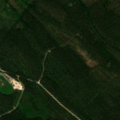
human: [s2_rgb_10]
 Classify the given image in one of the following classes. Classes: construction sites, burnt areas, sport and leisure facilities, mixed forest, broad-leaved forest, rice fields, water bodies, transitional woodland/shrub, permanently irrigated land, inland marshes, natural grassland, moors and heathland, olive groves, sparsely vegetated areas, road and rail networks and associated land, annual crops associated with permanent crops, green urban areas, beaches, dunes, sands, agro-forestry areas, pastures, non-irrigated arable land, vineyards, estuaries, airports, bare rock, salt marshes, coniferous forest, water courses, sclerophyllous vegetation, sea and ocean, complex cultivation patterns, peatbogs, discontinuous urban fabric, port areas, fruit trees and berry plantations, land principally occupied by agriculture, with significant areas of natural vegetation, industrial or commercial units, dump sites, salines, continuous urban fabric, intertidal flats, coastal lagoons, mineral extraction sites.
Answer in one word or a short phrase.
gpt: coniferous forest, mixed forest